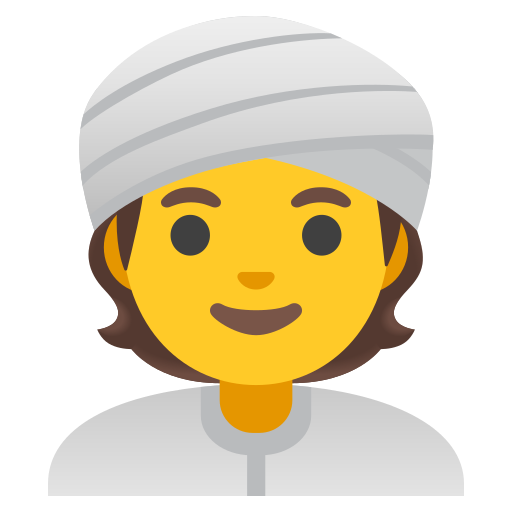
Emoji: 👳